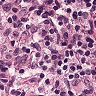
Metastatic tissue present: no